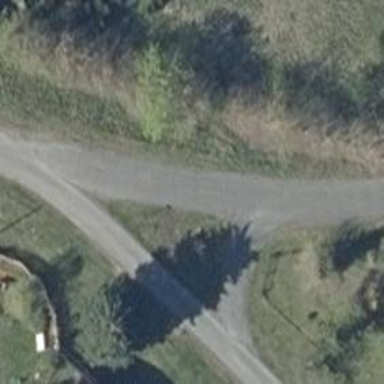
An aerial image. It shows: Residential road.